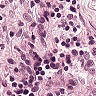
Metastatic tissue present: no